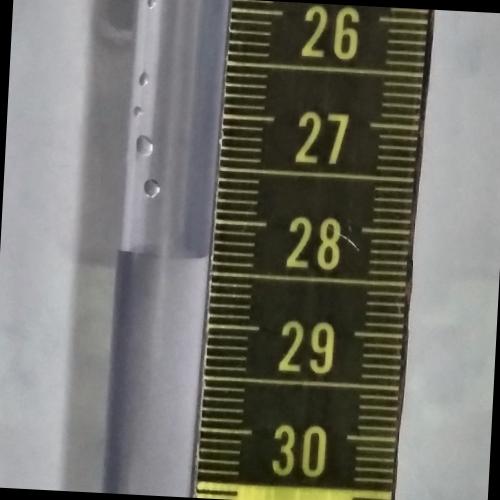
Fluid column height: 28.3 cm